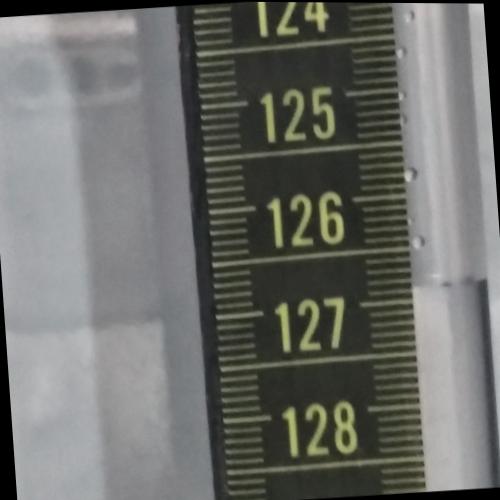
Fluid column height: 126.9 cm